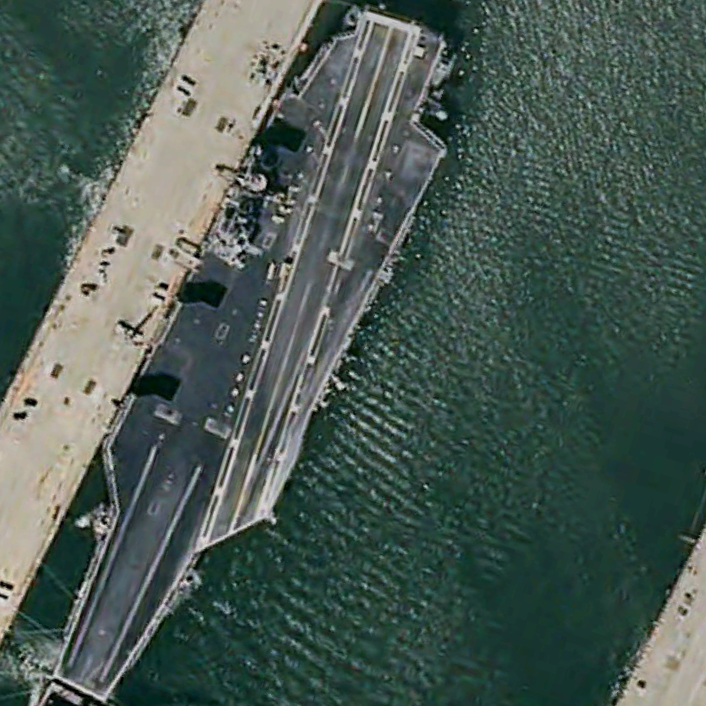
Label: aircraft_carrier